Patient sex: M
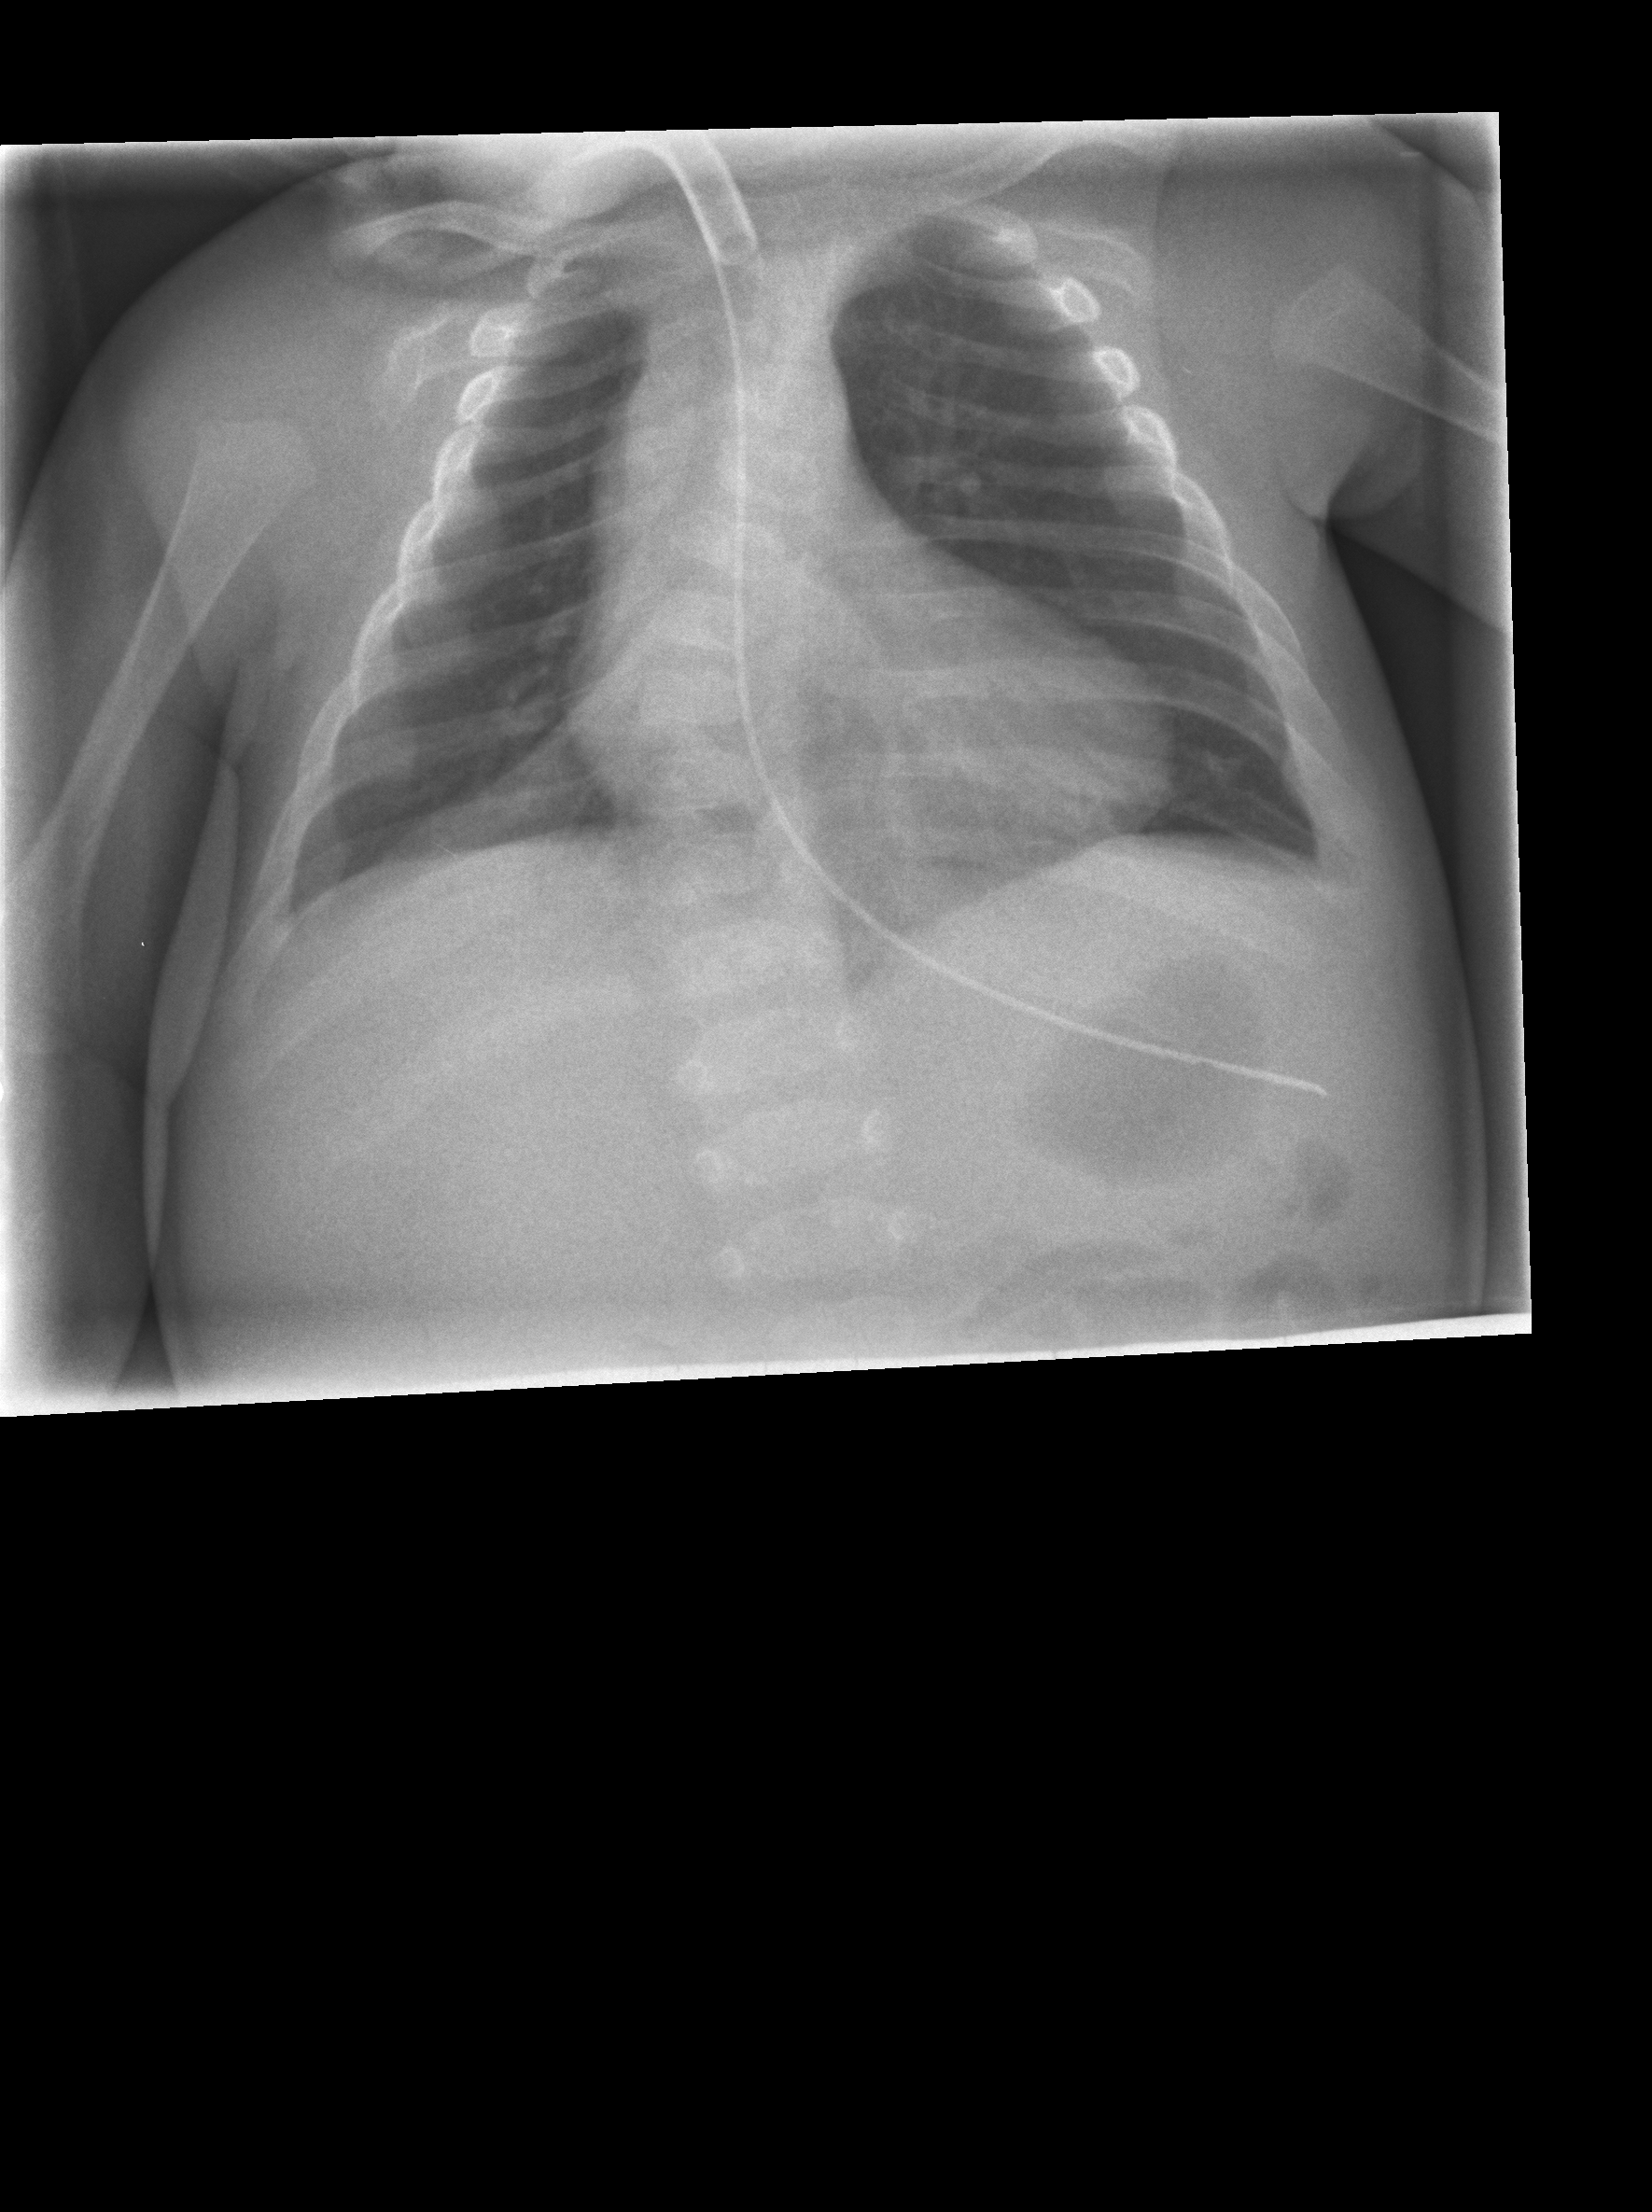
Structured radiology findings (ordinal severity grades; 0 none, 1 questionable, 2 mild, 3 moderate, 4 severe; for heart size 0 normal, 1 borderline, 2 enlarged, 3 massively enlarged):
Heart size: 1
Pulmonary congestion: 0
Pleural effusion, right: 1
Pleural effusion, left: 1
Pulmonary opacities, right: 0
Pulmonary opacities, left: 0
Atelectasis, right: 0
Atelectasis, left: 0